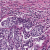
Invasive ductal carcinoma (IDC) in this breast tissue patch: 1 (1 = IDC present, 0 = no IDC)